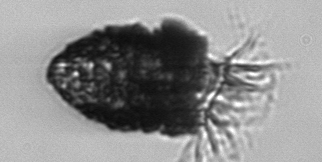
Label: Stenosemella_pacifica